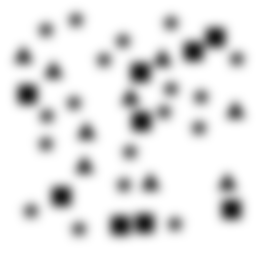
Squares: 9
Triangles: 9
Stars: 18
Total shapes: 36